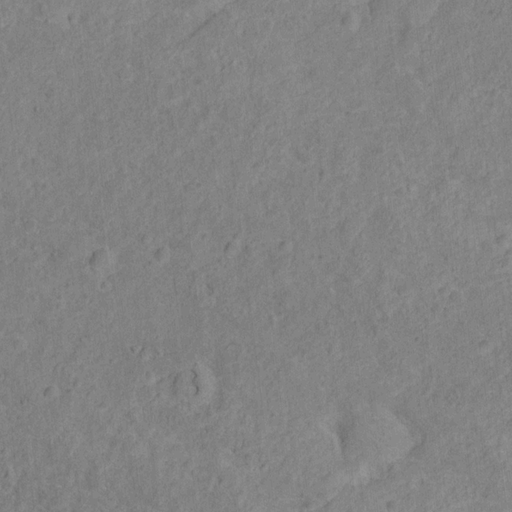
Classes present: Background